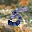
Label: 5